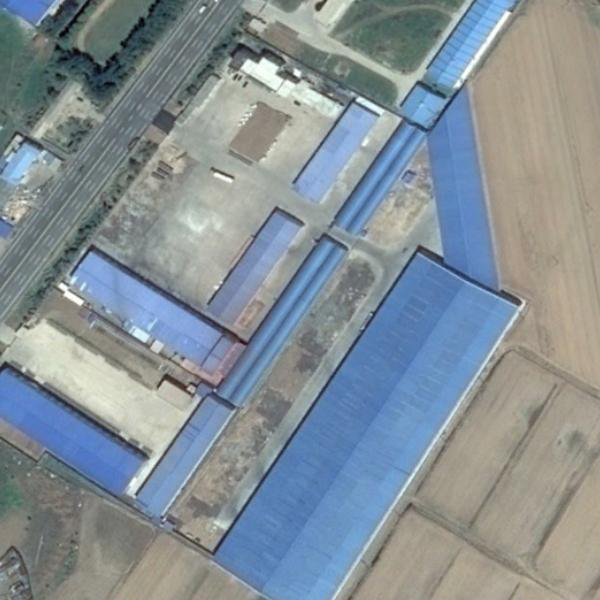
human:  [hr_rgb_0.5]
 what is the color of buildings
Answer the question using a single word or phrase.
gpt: blue